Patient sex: F
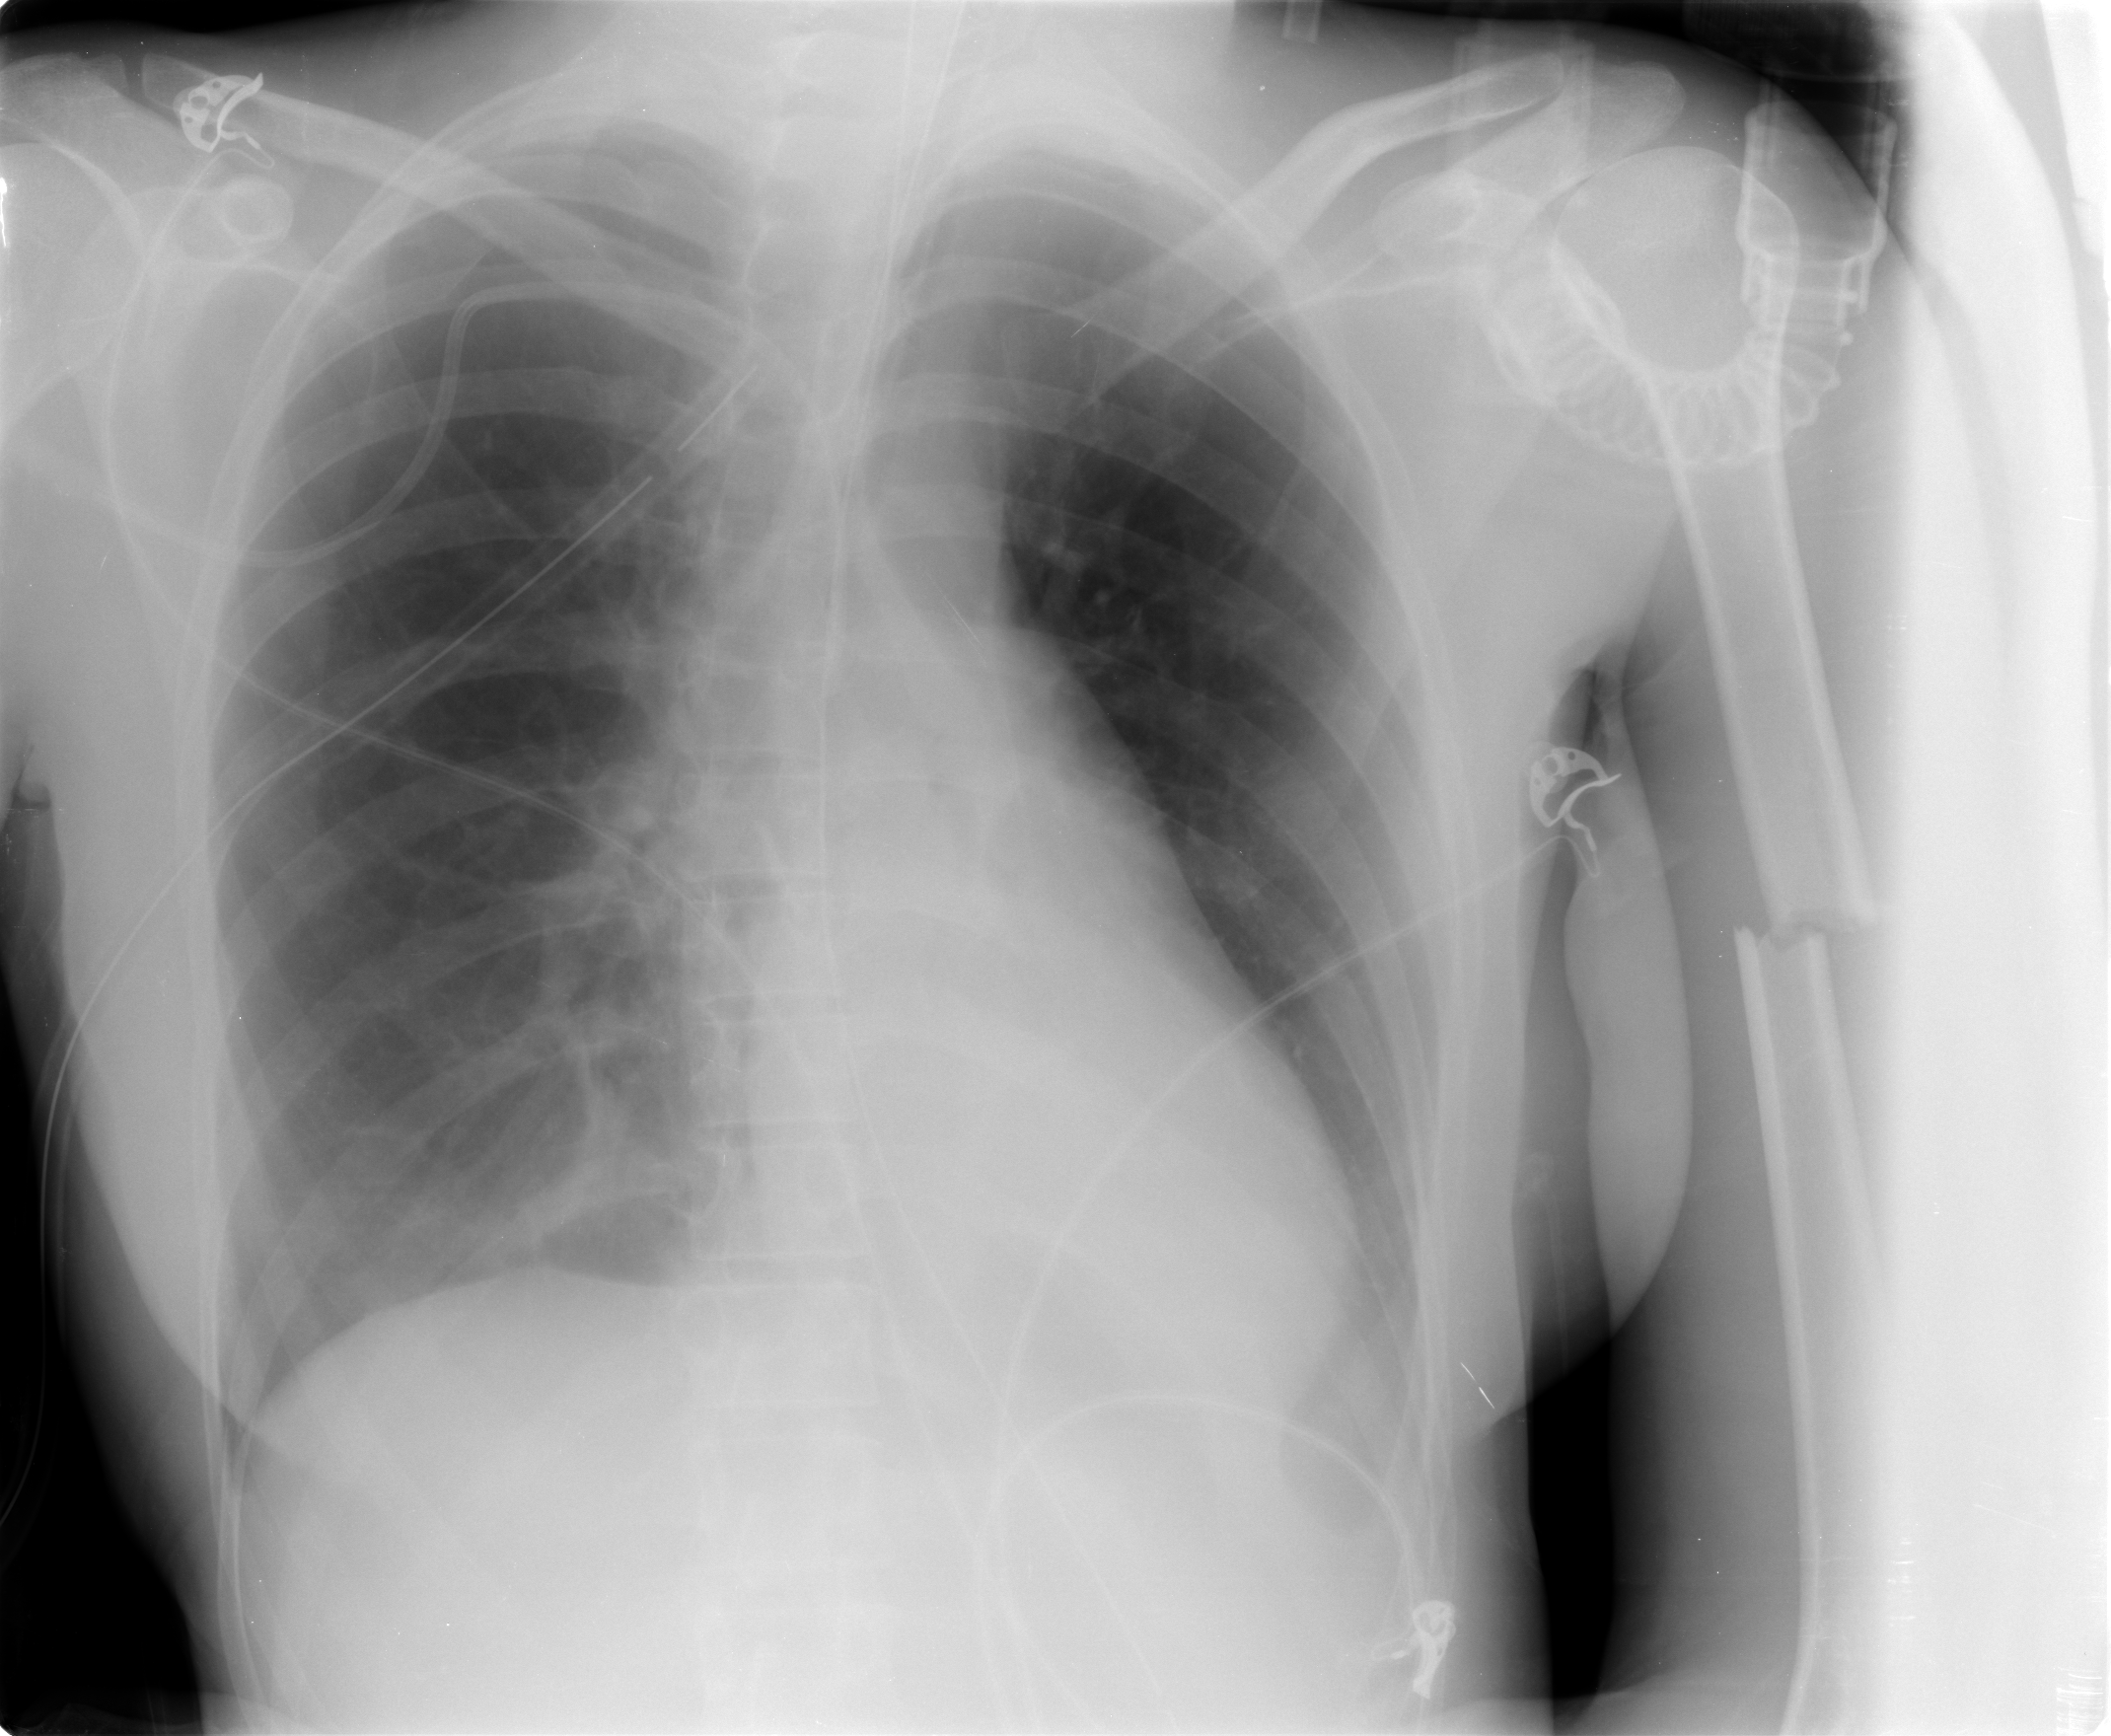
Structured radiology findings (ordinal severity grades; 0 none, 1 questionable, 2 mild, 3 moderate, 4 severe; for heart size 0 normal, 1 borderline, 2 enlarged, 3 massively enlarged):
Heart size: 0
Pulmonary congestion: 0
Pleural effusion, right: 2
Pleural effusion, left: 0
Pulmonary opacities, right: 1
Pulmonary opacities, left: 0
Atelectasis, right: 2
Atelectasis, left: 0